Question: How can I disable border line arround my images, and images in a tag in Internet Explorer 10? I have tried:
'''
a {
outline : none;
text-decoration: none;
}
a img {
border : 0;
outline : none;
}
img {
border : 0;
border-style: none;
}
'''
and also this:
'''
<meta http-equiv="x-ua-compatible" content="IE=edge" />
'''
and this:
'''
<meta http-equiv="X-UA-Compatible" content="IE=EmulateIE9">
'''
Nothing works. I am running out of ideas. Can anybody help me please?
EDIT: Here are my html and css files:
'''
<!doctype html>
<html>
<head>
<meta charset="utf-8" />
<title> Title </title>
<link rel="stylesheet" href ="main.css" />
<link rel="stylesheet" href ="menu.css" />
</head>
<body>
<div class = "page " align ="center">
<div class="header">
<img id="bannerimg">
<img id="menubar">
</div>
<div class="menu">
<table id="menubtns" border="0">
<tr>
<td><a href =""><img id="projekt"></a></td>
<td><a href =""><img id="eshop"></a></td>
<td><a href =""><img id="foto"></a></td>
<td><a href =""><img id="video"></a></td>
</tr>
</table>
</div>
<div class= "content">
<table id= "obsah" border="0">
<tr>
<td><a href =""><img id="buybtn"></a></td>
<td> datum: XX.XX.XXXX </td>
<td><a href =""><img id="buybtn"></a></td>
<td> datum: XX.XX.XXXX </td>
</tr>
<tr>
<td><a href =""><img id="buybtn"></a></td>
<td> datum: XX.XX.XXXX </td>
<td><a href =""><img id="buybtn"></a></td>
<td> datum: XX.XX.XXXX </td>
</tr>
<tr>
<td><a href =""><img id="buybtn"></a></td>
<td> datum: XX.XX.XXXX </td>
<td><a href =""><img id="buybtn"></a></td>
<td> datum: XX.XX.XXXX </td>
</tr>
<tr>
<td><a href =""><img id="buybtn"></a></td>
<td> datum: XX.XX.XXXX </td>
<td><a href =""><img id="buybtn"></a></td>
<td> datum: XX.XX.XXXX </td>
</tr>
</table>
</div>
<div id= "partneri"></div>
<div id= "footer">Copyright.</div>
</div>
</body>
</html>
'''
MAIN CSS:
'''
body {
background-image:url('img/bg_image.png');
background-repeat:no-repeat;
margin: 0;
}
a img
{
border: 0px;
}
.header #bannerimg
{
background-image:url('img/banner.png');
width: 1040px;
height: 594px;
background-repeat:no-repeat;
outline: none;
}
.content
{
margin-top: 80px;
margin-right: 50px;
font-family: "Verdana";
font-size: 20px;
position: relative;
}
.content #buybtn
{
background-image:url('img/kupit.png');
height: 36px;
width: 140px;
}
.content #obsah
{
border-spacing: 60px 30px;
}
#partneri
{
background-image:url('img/partneri.png');
height: 142px;
width: 1012px;
}
#footer {
width: 992px;
margin-top:5px;
padding:15px 0;
text-align:center;
font-size:12px;
font-family:arial;
color:#FFF;
background:#000;
}
'''
MENU CSS:
'''
.menu
{
margin-top: -110px;
margin-right: 10px;
z-index: 2;
position: relative;
}
.header #menubar
{
background-image:url('img/menu1.png');
height: 121px;
width: 992px;
position: relative;
margin-top:-49px;
margin-right: 20px;
z-index: 1;
}
.menu #menubtns
{
border-spacing: 135px 5px;
}
.menu #projekt
{
background-image:url('img/projekt.png');
height: 37px;
width: 184px;
}
.menu #eshop
{
background-image:url('img/eshop.png');
height: 37px;
width: 100px;
}
.menu #foto
{
background-image:url('img/foto.png');
height: 37px;
width: 76px;
}
.menu #video
{
background-image:url('img/video.png');
height: 37px;
width: 92px;
}
'''

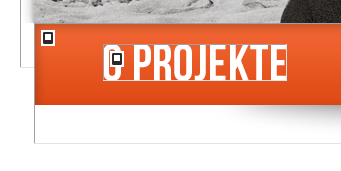
Answer: Simply set the border:
'''
a img{
border: 0px;
}
'''
It works on IE10.